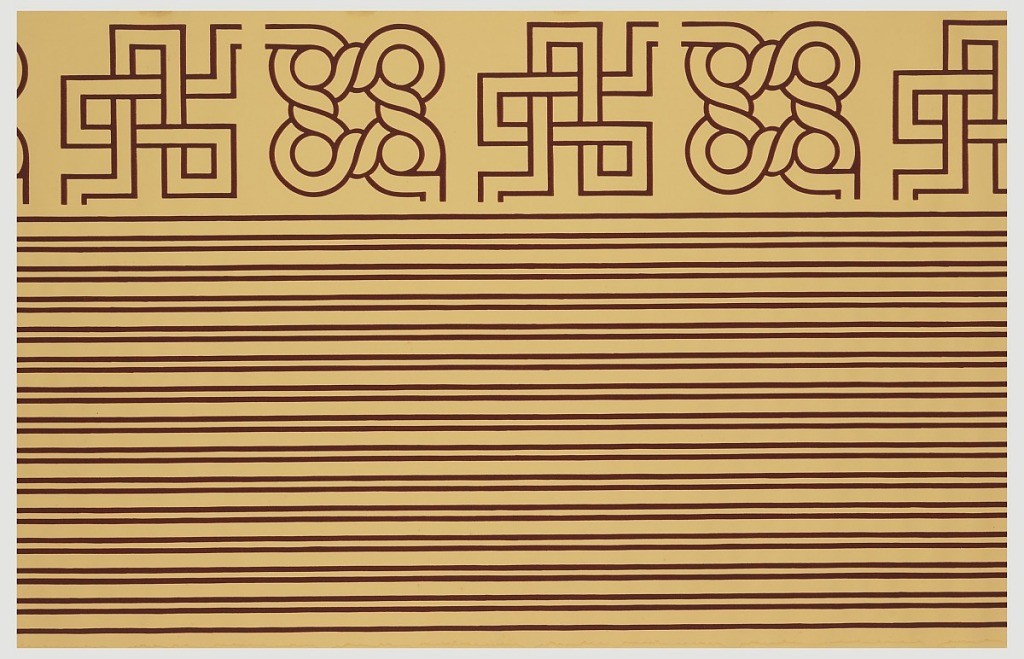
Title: Ceiling border
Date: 1875–1906
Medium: Machine-printed paper
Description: Wallpaper roll. Narrow pairs of parallel lines filling about two-thirds width of paper. Border corners fill the remaining third, with both round and square motifs. Printed on beige ground.